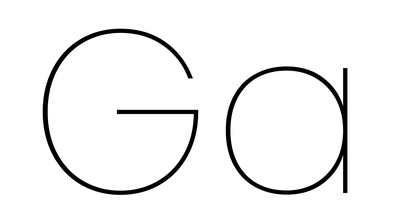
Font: Poppins-Thin